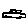
Label: car